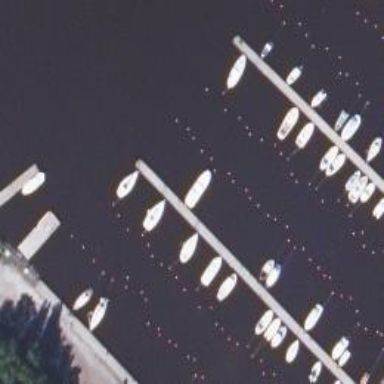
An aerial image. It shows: Pier with mooring facilities.